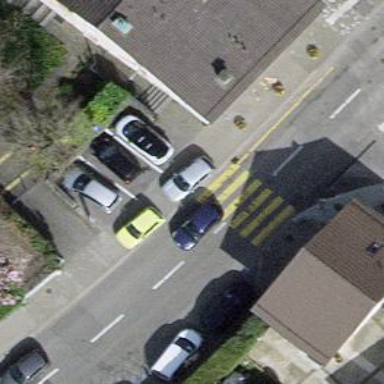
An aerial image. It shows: Marked crossing with zebra stripes on the road.